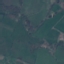
Land use / land cover class: Pasture